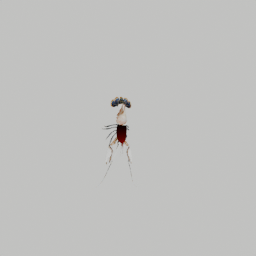
Label: animals